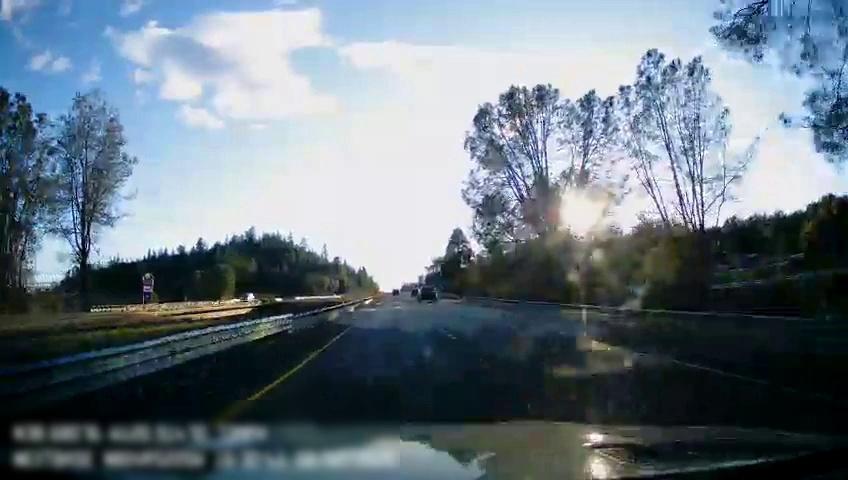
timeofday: Day
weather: Sunny
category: Drivable Space
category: Vehicles | Truck
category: Vehicles | SUV
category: Lanes | Current Lane
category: Lanes | Current Lane
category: Lanes | Alternate Lane